Question: I am using VB.NET and I can't compare the radio button lists selectedItem.Value to a string, it doesn't work...here is the code: ()
'''
Response.Write("RB1: " + rblOne.SelectedItem.Value + " FML FML FML<br/>")
If rblOne.SelectedItem.Value = "No" Then
Response.Write("Hey there!<BR/>")
pnlR1.Visible = True
If NumberOfAnswers = 7 Then
Score = Score - 10
ElseIf NumberOfAnswers = 6 Then
Score = Score - 15
Else
Score = Score - 20
End If
Response.Write("Score: " + Score.ToString)
End If
Response.End()
'''
If rblOne.SelectedItem.Value = "No" Then is not working, notice the debug statements in there, here is the output:

Why won't it evaluate that rblOne.SelectedItem.Value = "No" !?!?!? I tried rblOne.SelectedValue, that doesn't work, AND I added .ToString to both, which did not help, I even tried it w/ "No".ToString...this doesn't make any sense.
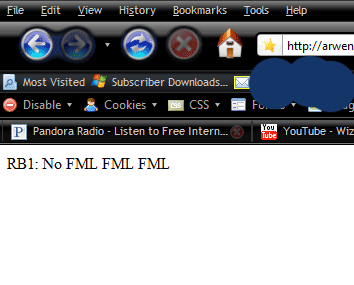
Answer: '''
If rblOne.SelectedIndex > -1 AndAlso rblOne.Items(rblOne.SelectedIndex).Value.ToString = "No" Then
'Code to run if the selected list item in the radio button list has a value of "No"
End If
'''